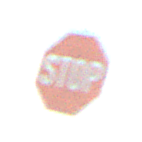
Verkehrszeichen: Stop
Umgebung: Outdoor, RoadRail
Tageszeit: SunriseSunset
Wetter: PartlyCloudy
Licht: Natural
Jahreszeit: NotSpecified
Kontrast: HighContrast